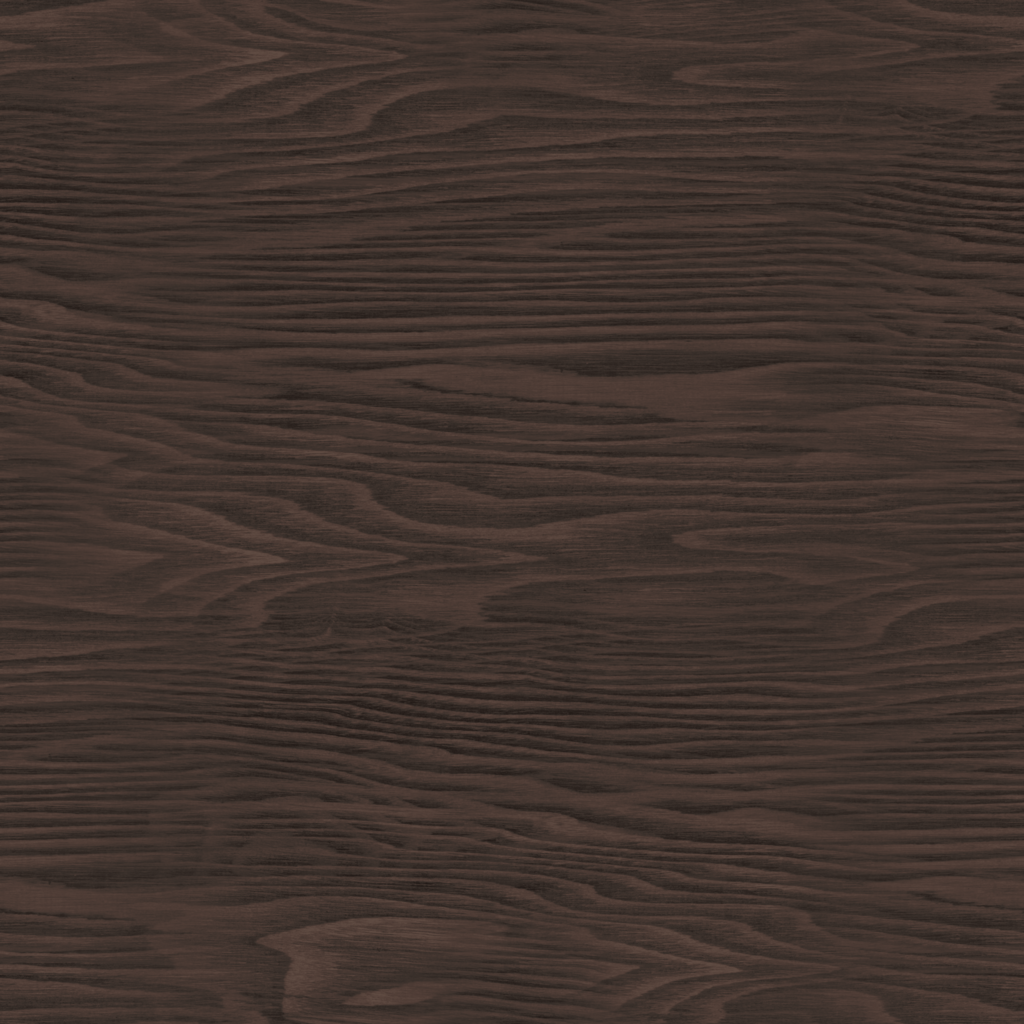
Texture map type: Color